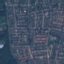
Land use / land cover class: Residential